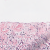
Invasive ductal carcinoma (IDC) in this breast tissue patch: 1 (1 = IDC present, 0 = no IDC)